Question: I have the graph below I need to create two different x-axis. The unique part of this problem is where the min and max values need to be located. The range for is 0-100 for both, however the 100% value on the second x-axis needs to be where the 50% value is on the first. See the picture for clarification. The red is what I need to add using MATLAB.
I did a lot of looking and while it's very simple to put two different axis on one graph, I couldn't find a solution for this particular problem. I'd like this to be done in the code and not plot tools.

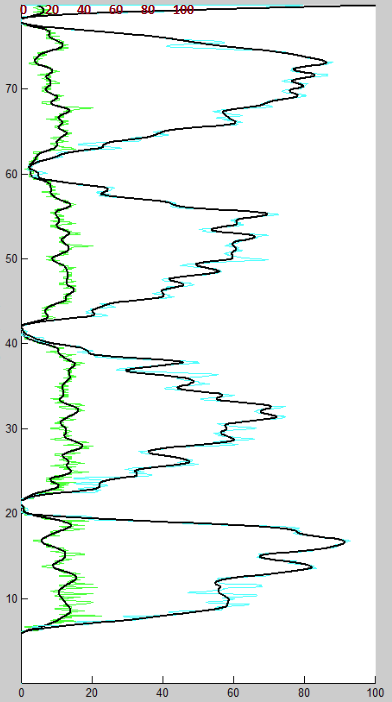
Answer: How about this
'''
% dummy data
y = 1:80;
x1 = 100*sin( 4*pi*y/80 ).^2 ;
x2 = 100*cos( 5*pi*y/80).^2;
'''
Plot the first line
'''
figure;
line( x1, y, 'Color', 'b', 'LineWidth', 2 );
'''
Get position and size of first plot
'''
haxes1 = gca;
haxes1_pos = get(haxes1,'Position');
'''
set the 100% of second plot to 50% of first ("tweaking" the width of the axis)
'''
haxes1_pos(3) = haxes1_pos(3)/2;
haxes2 = axes('Position',haxes1_pos,'XAxisLocation','top','Color','none','XColor','r');
'''
Plot the second line
'''
line( x2, y, 'Color', 'k', 'LineWidth',2,'Parent',haxes2);
'''
And this is what you get